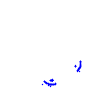
Particle: pion